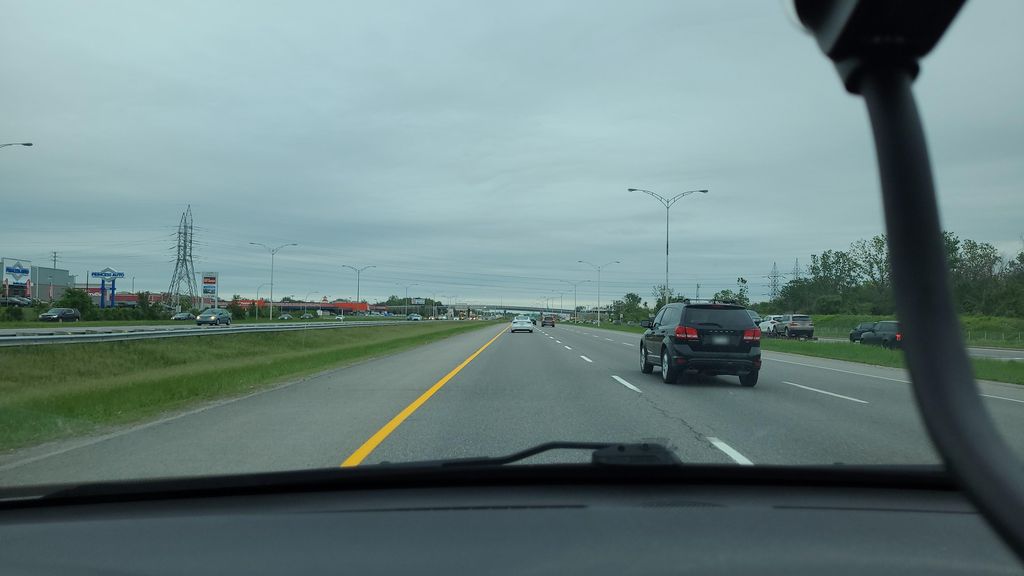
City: montreal